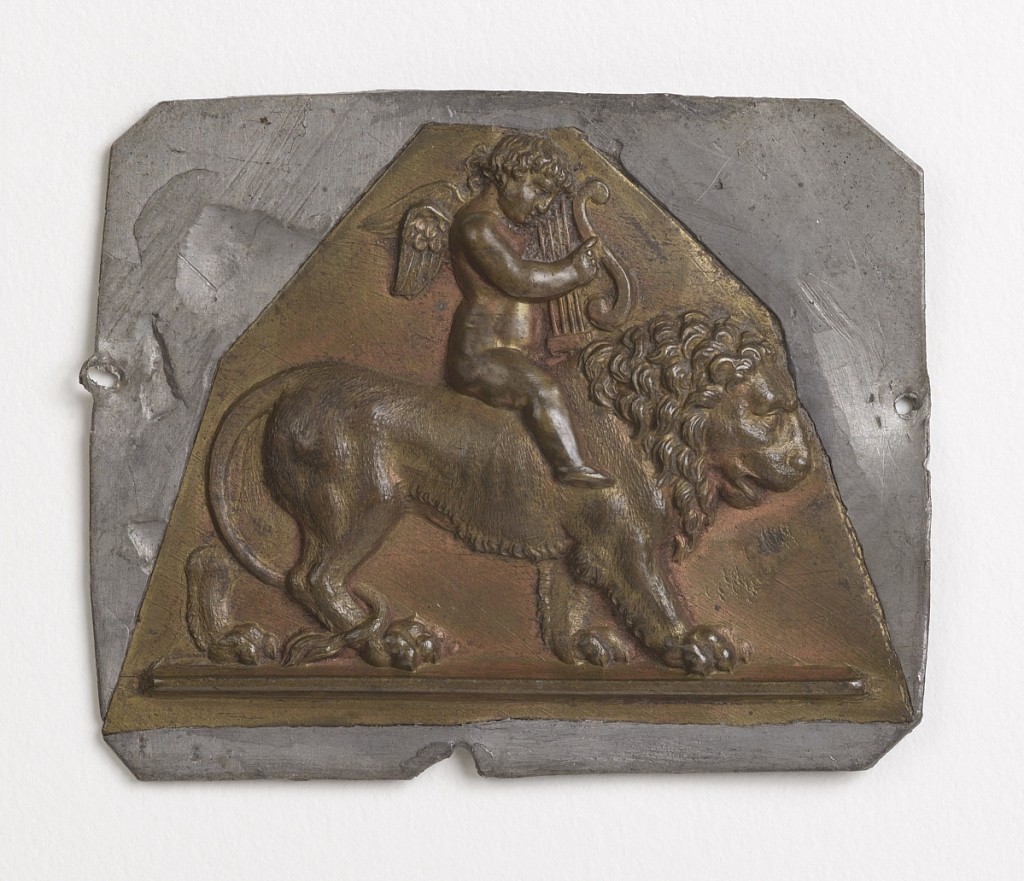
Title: Mount
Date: late 18th–early 19th century
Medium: Gilt and coppered bronze with pewter or lead surround
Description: Winged cupid playing a lute riding a lion.